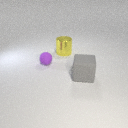
large gray rubber cube to the right of large yellow metal cylinder